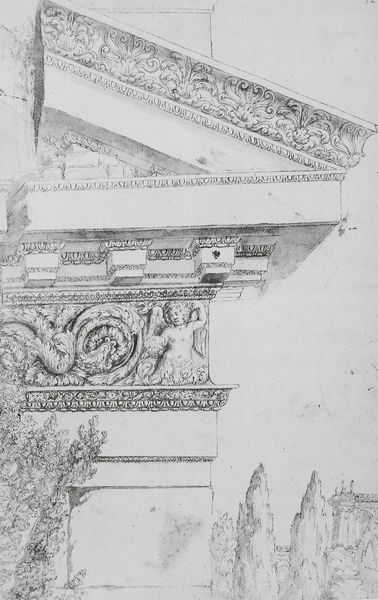
Titel: Frontespicium Neronis, Rom
Künstler: Pietro da Cortona
Standort: Oxford
Institution: Ashmolean Museum of Art
Schlagwörter: baum, blätter, flügel, himmel, laub, weiß, bäume, dreieck, ausschnitt, blumen, grau, hintergrund, marmor, schwarz, skizze, säule, zeichnung, dach, gebäude, haus, muster, ornament, architektur, stein, pappeln, strauch, busch, büsche, figur, kind, klassizismus, pflanzen, zart, kreis, engel, garten, putte, putto, ranken, zypressen, relief, ecke, italien, perspektive, studie, giebel, mauer, grafik, romantik, architecture, church, column, ornate, palace, white, black, wall, detail, dekor, floral, ornamente, verzierung, flowers, stuck, platte, ruine, berlin, antike, knabe, palast, druck, stich, schwarzweiß, bleistift, pfau, entwurf, architrav, rom, girlanden, fragment, fries, sims, gesims, quader, voluten, eck, hellgrau, rosette, giebelfeld, antik, angel, classical, complex, mythology, roman, stone, tree, griechisch, fresken, building, house, griechenland, roof, trees, schräge, child, plan, tempel, volute, fresko, garden, basis, schnecke, drawing, black and white, trim, klassik, cap, sketch, spirale, eierstab, bau, tropfen, verzierungen, drache, sculpture, römisch, kapitel, cherub, marble, italy, outside, archivolte, gebälk, tryptichon, bauwerk, verziehrung, abakus, echinus, akanthus, geison, kranzgesims, kyma, sima, leaves, tympanon, architekturzeichnung, faszien, design, pediment, temple, metope, metopen, triglyphe, tempek, brick, art, pencil, zedern, eave, circle, baby, pillar, carving, blötter, erinnerungen, detailzeichnung, aesthetic, cornice, methope, triangle, gitei, gutei, mutei, architectural, corner, griechischer telpel, bäu e, acanthus, carvings, details, scetch, fine, unique, artigo, mermaid, grecian, like, arc de, orante, greek revival, freseke, articulate, artful, one of a kind, subscribe, comment, rate, cypres, dentil, barrelef, lentle, lintal, ornae, elief, outer wall